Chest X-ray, PA view. Patient: 61 years old, sex M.
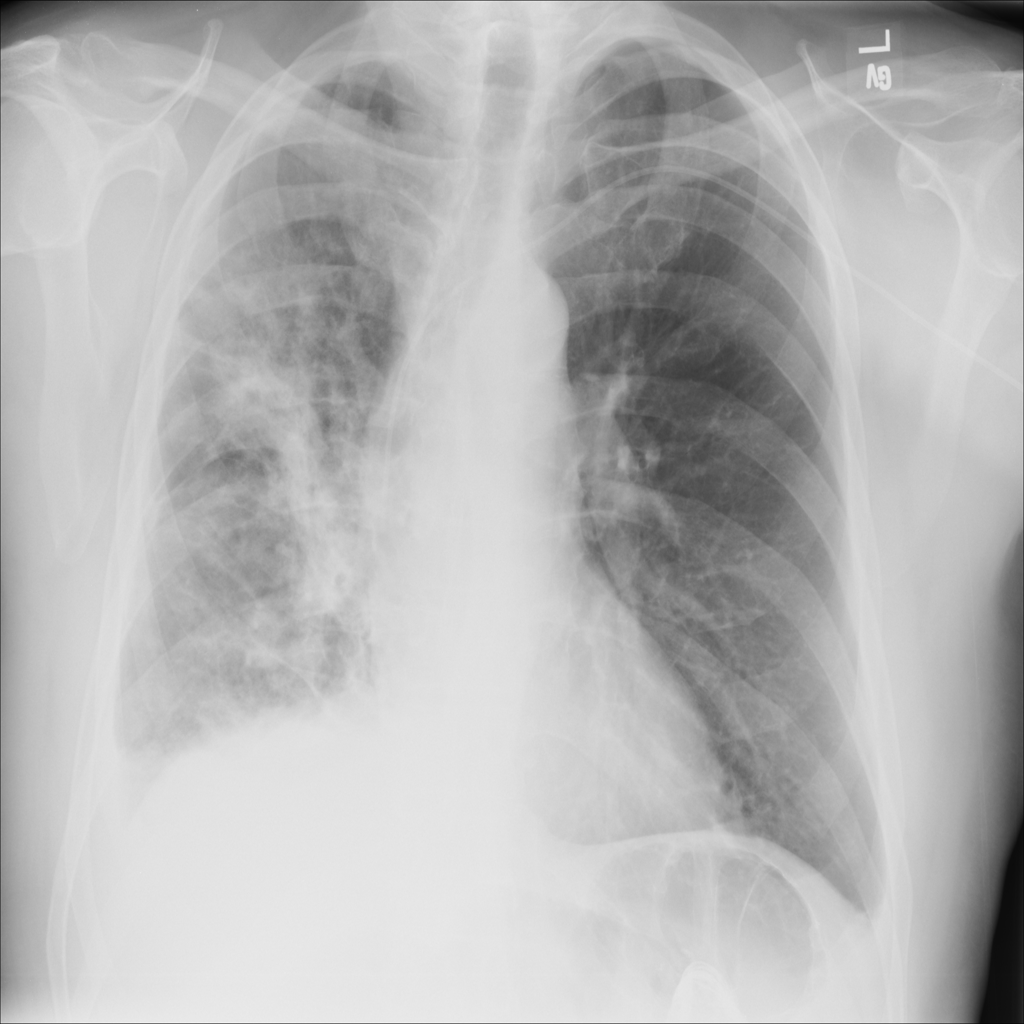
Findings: Effusion, Infiltration, Pneumonia